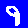
Digit: 9